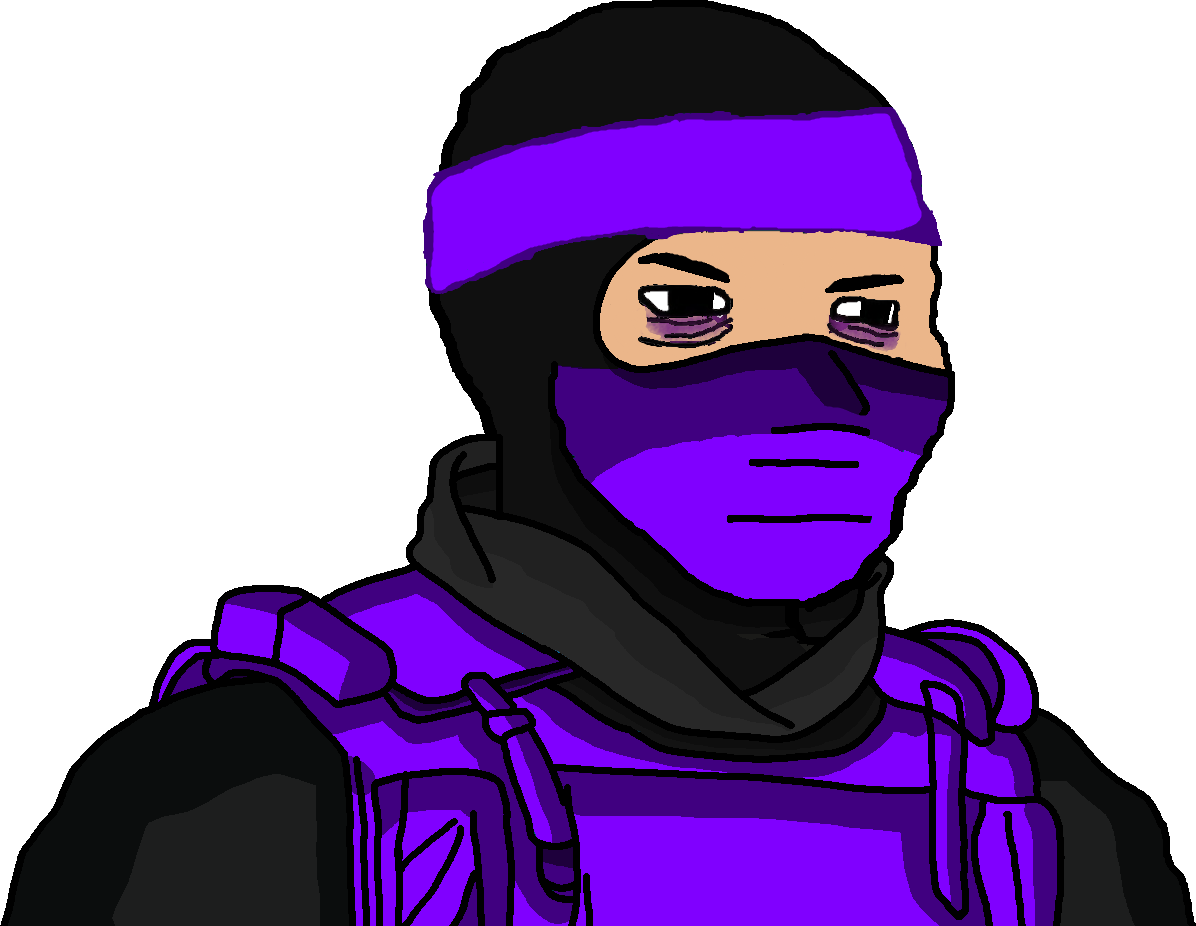
Label: 5_Tired_Wojak